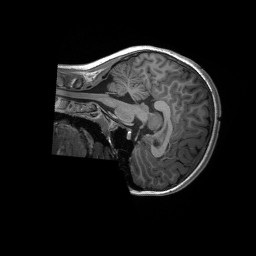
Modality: T1w
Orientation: sagittal
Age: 12
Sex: female
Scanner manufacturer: siemens
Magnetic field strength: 3 T
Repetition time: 2.3 s
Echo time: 0.00232 s